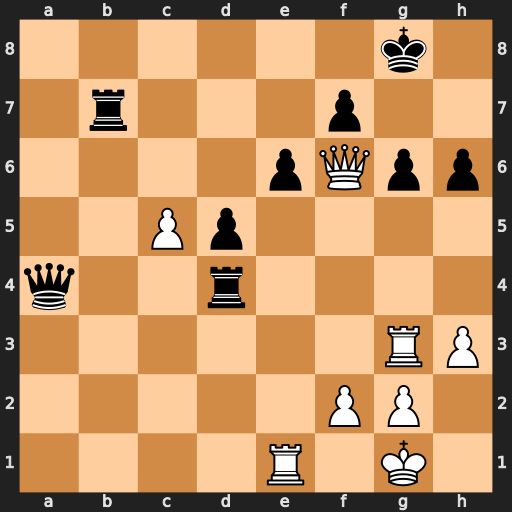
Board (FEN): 6k1/1r3p2/4pQpp/2Pp4/q2r4/6RP/5PP1/4R1K1
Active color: w
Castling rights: -
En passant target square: -
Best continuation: c6 Qxc6 Qxd4